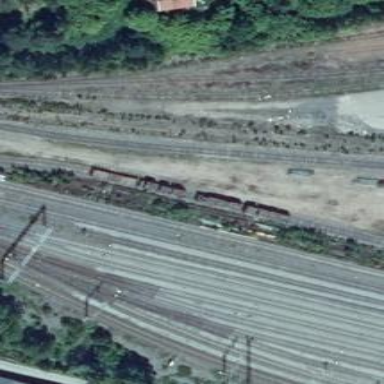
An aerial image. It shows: Abandoned railway yard.